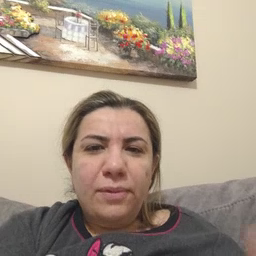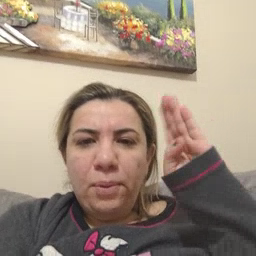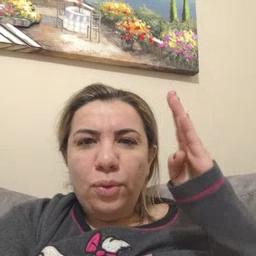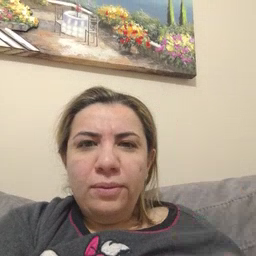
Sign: blue